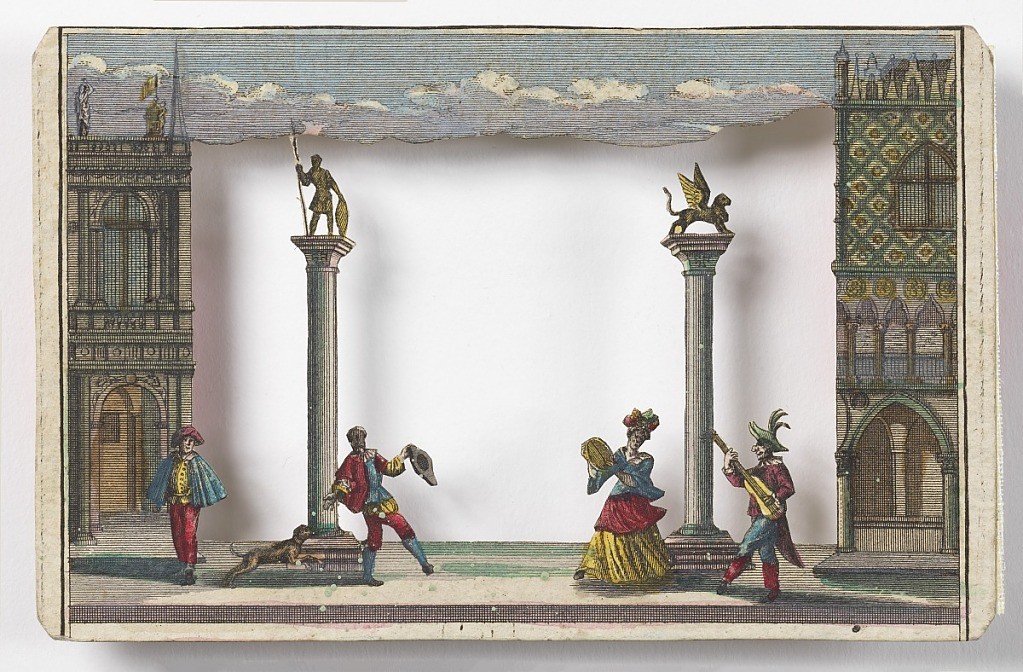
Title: The Carnival of Venice
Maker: Martin Engelbrecht, German, 1684–1756
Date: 1730–50
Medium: Engraving, brush and watercolor on white paper
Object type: Peep-show
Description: Horizontal rectangle. Scene made up of 6 cards, the frontmost 5 cards with cutouts that allow a view of the scene beyond when aligned, the last card with no cutout. Palace of the Doges on right, library on left.  Also the campanile of St. Marks, the Mint, and a church in background.  Groups of costumed male and female figures dance in a street square framed by two columns in foreground, musicians play instruments at foreground in right. A dog leaps in foreground at left.